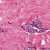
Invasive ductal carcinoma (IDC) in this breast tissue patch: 0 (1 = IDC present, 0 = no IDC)